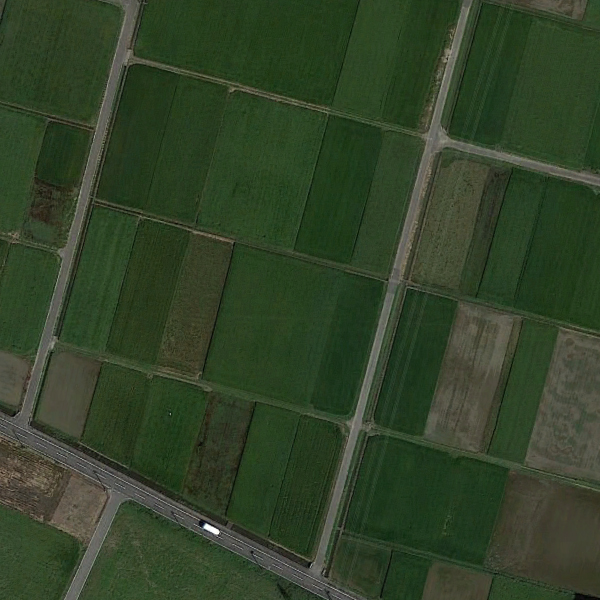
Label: Farmland